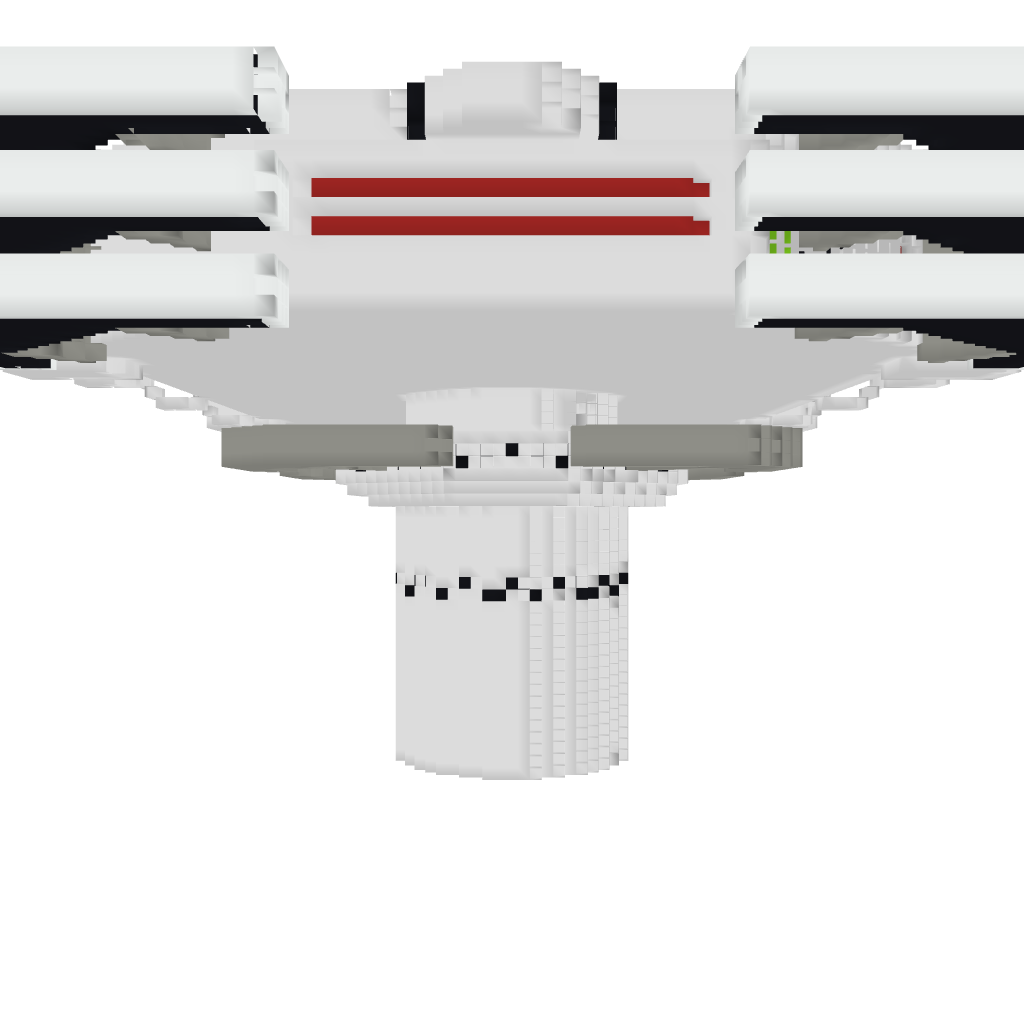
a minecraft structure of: Pokemon Stadium Super Smash Brawl